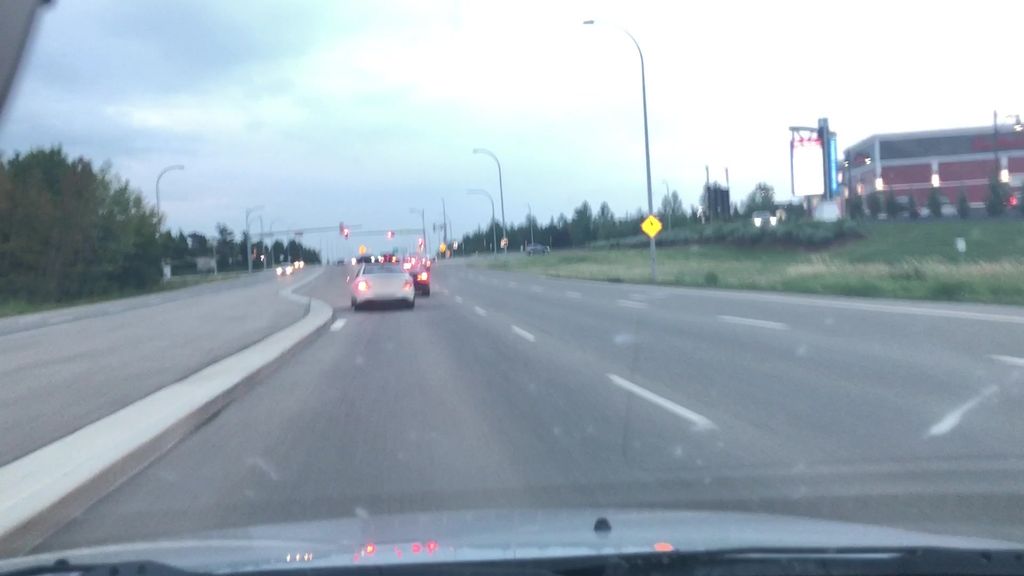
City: edmonton